Question: okay I am interested in trying to find the text between these tags:
'''
<font color="#00006b">Aa Megami-sama (OAV 2011)</font>
'''
And I have a list with names in the same tags, I want to grab them and put them into a dynamic array list.
I have tried to do this using HTMLAgilityPack but when I run my program this happens:

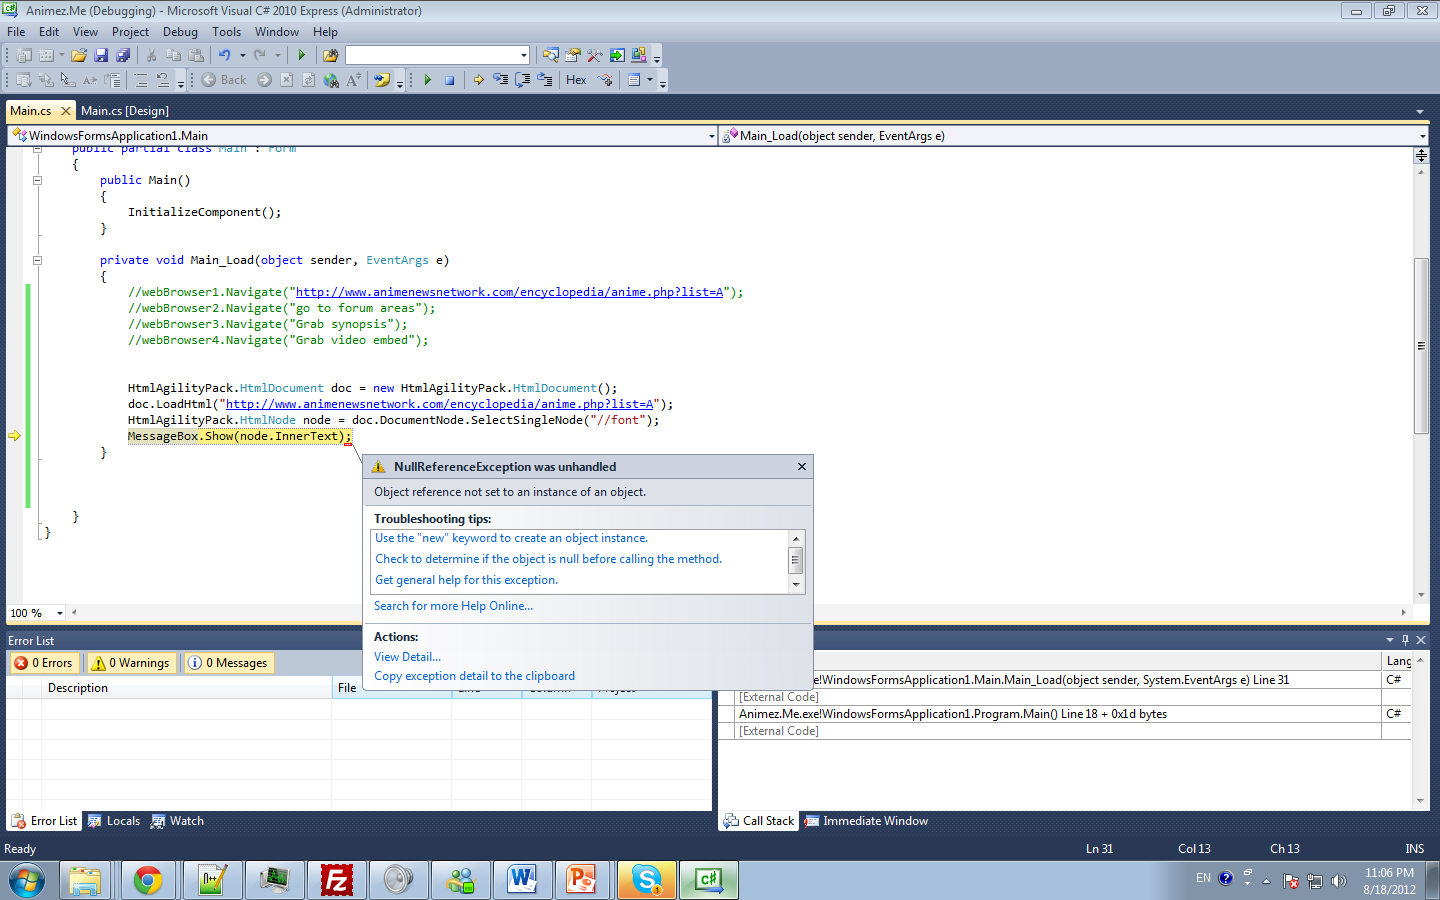
Answer: The LoadHtml() Method takes HTML as input, not a URL. You need to fetch the HTML yourself.
For example:
'''
using (var webclient = new WebClient())
{
var html = webclient.DownloadString("http://www.animenewsnetwork.com/encyclopedia/anime.php?list=A");
HtmlDocument doc = new HtmlDocument();
doc.LoadHtml(html);
var node = doc.DocumentNode.SelectSingleNode("//font");
Console.WriteLine(node.InnerText);
Console.ReadKey();
}
'''